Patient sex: M
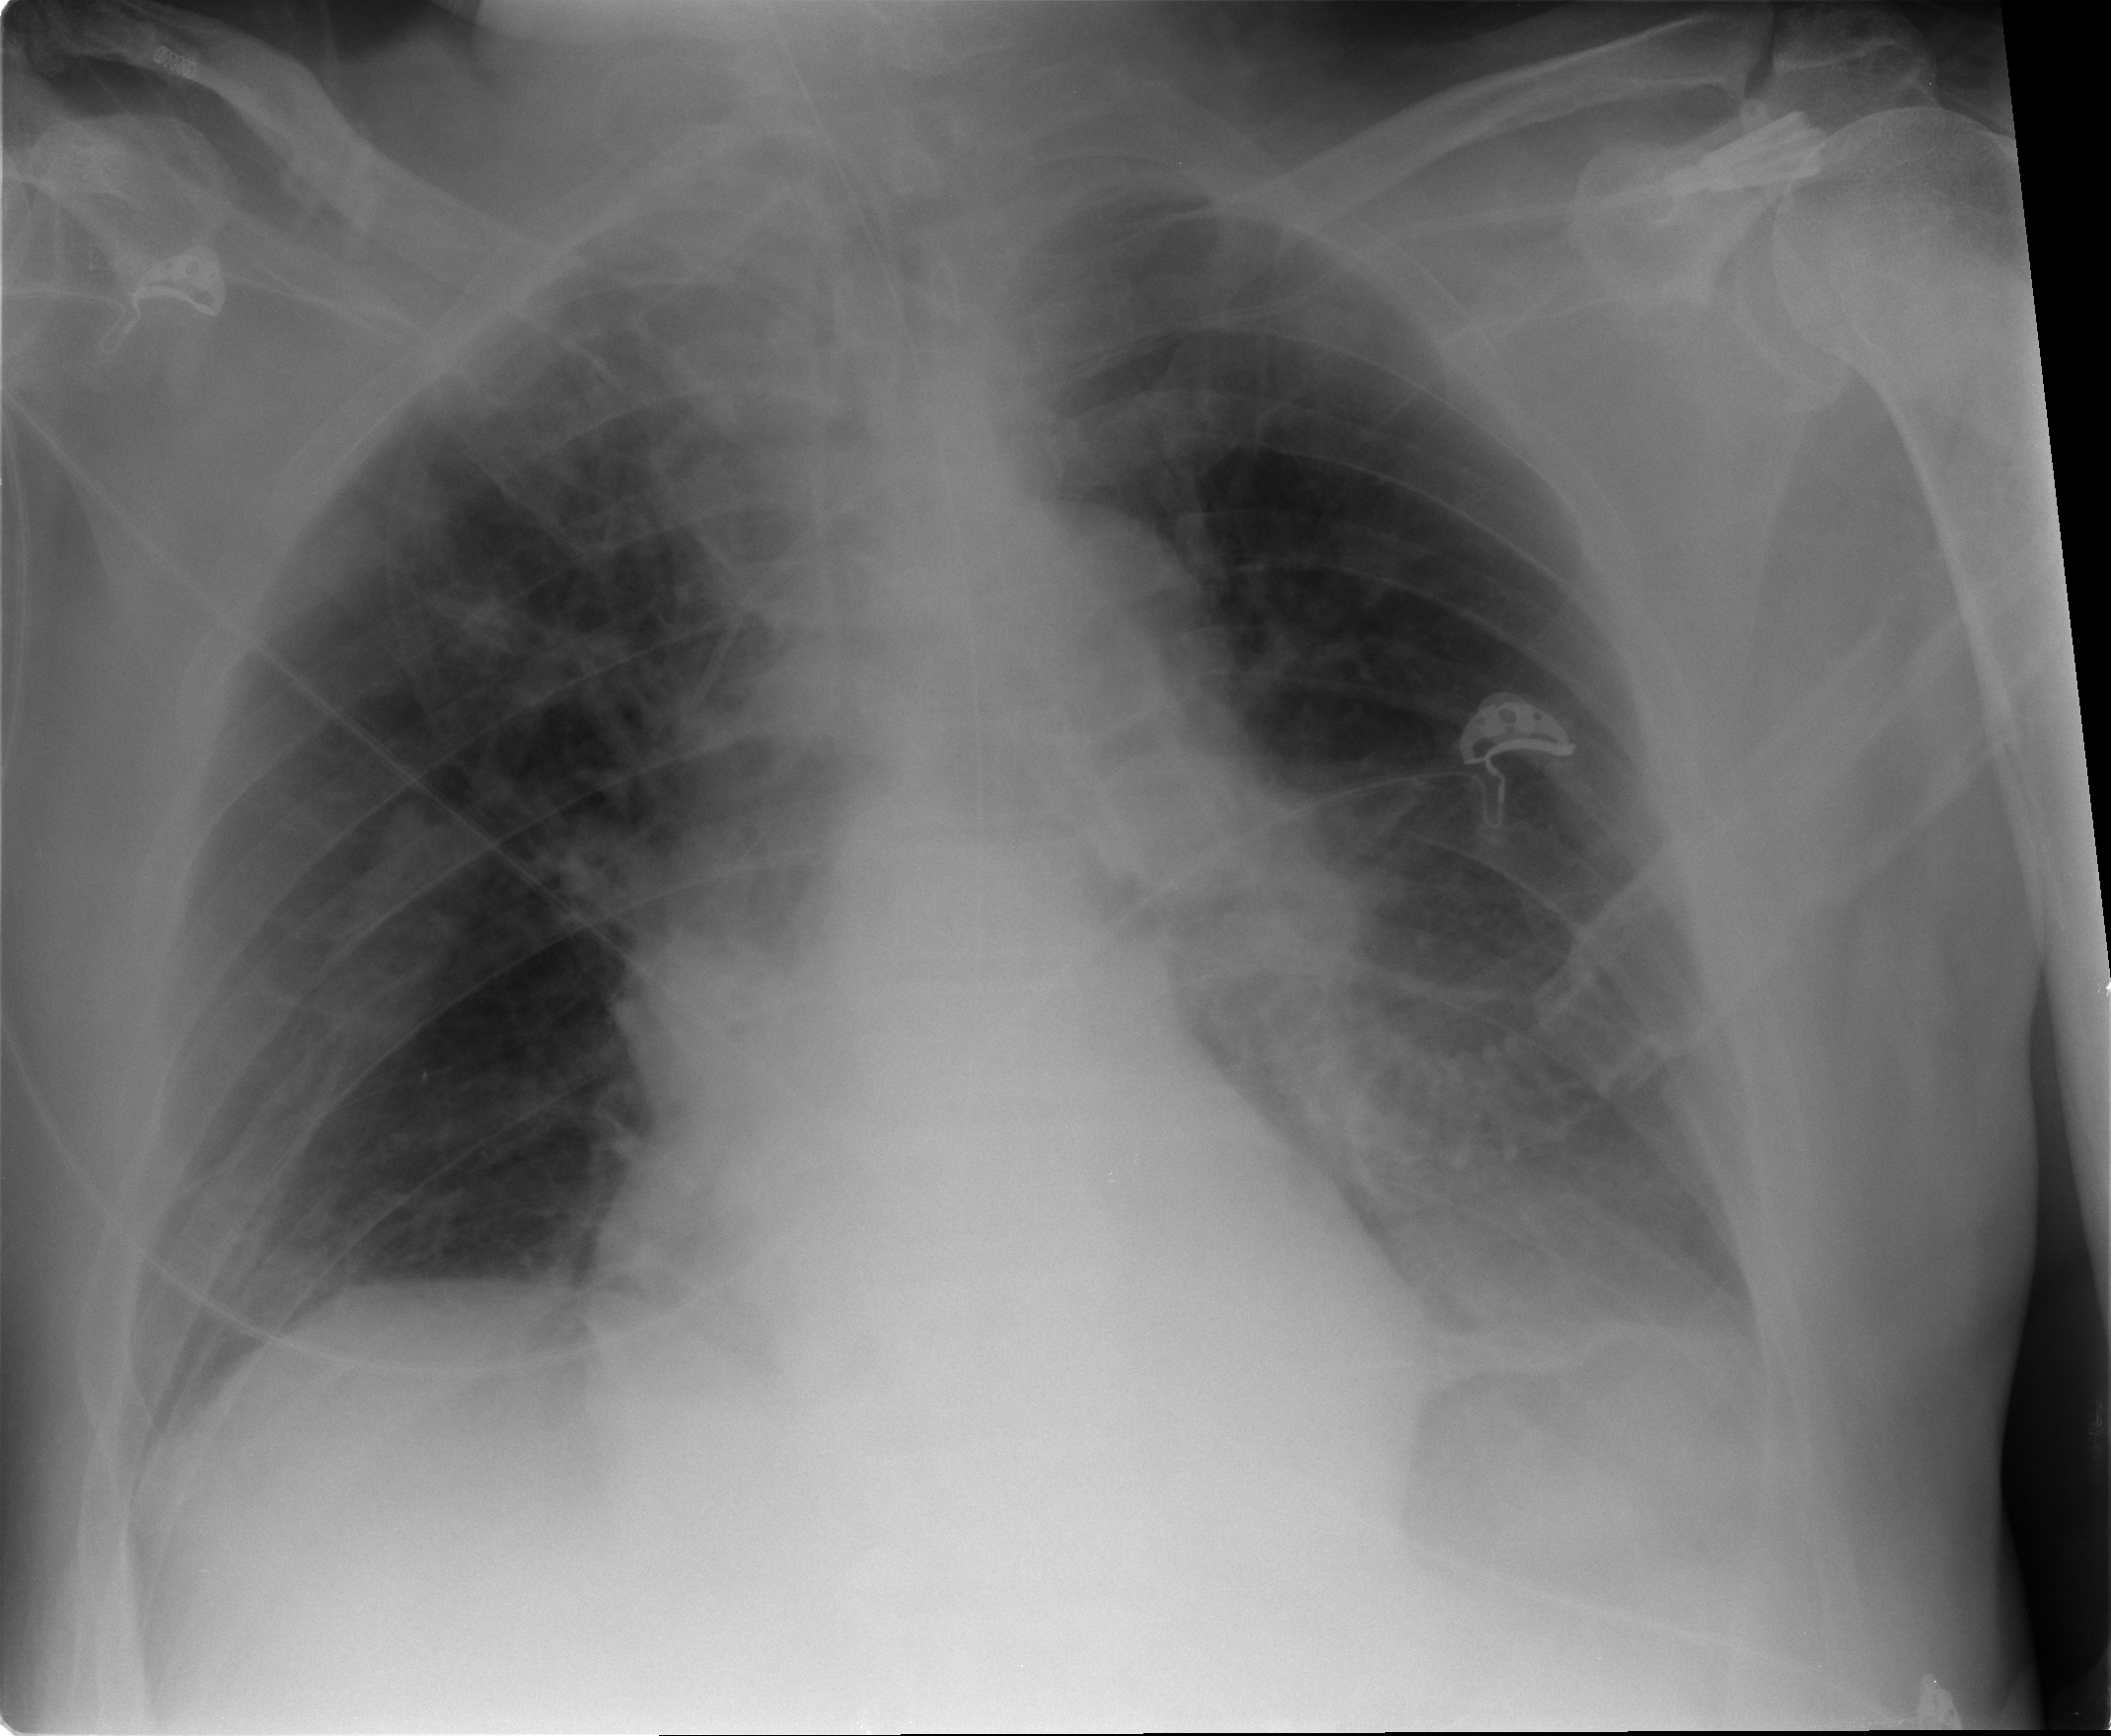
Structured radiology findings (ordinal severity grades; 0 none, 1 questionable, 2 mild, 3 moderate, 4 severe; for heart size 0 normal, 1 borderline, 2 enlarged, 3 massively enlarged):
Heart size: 1
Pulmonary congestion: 2
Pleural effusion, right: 0
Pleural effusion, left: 1
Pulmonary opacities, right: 1
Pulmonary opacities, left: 0
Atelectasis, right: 2
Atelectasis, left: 2